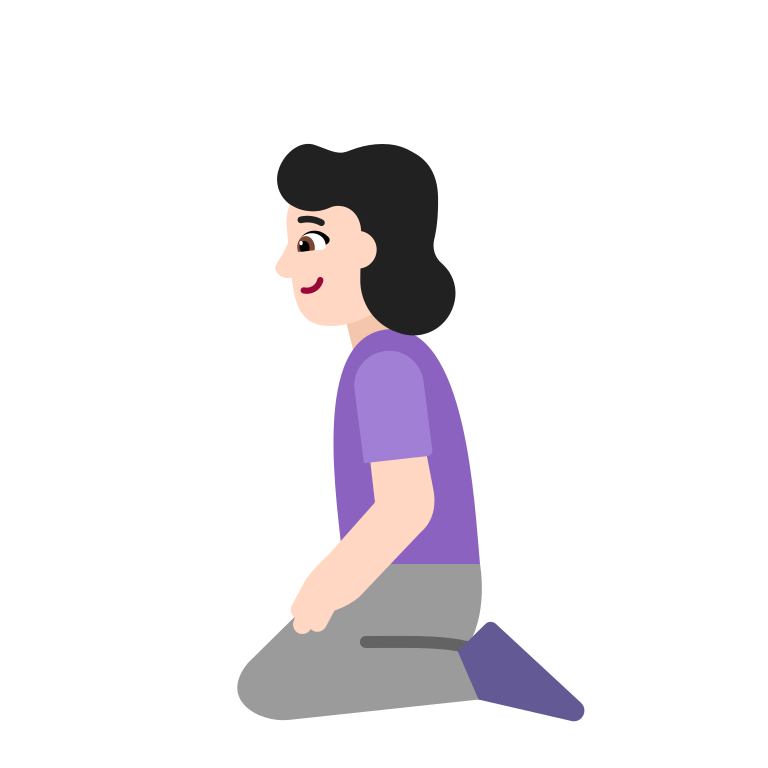
woman kneeling flat light